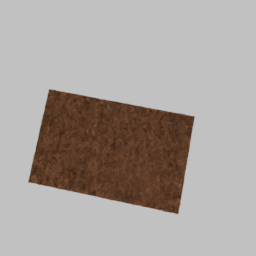
Label: decoration